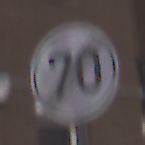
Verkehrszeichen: EndeGeschwindigkeit70
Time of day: MorningAfternoon
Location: Outdoor (Urban)
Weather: Overcast
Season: NotSpecified
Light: Natural